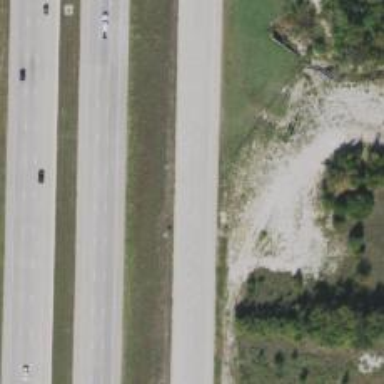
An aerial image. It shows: Tertiary road with frontage road.